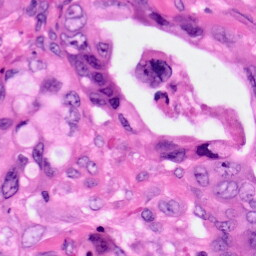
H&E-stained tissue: Pancreatic